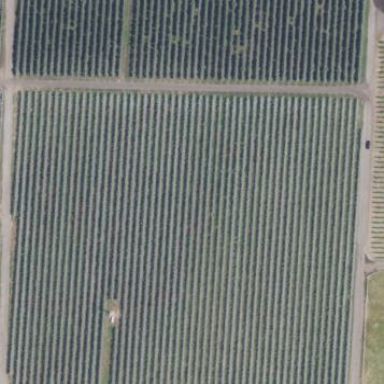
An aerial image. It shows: Vineyard where grapes are grown.